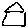
Label: house